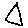
Label: triangle